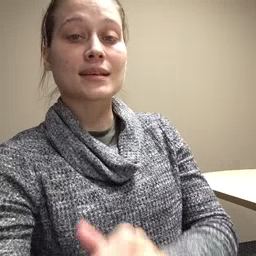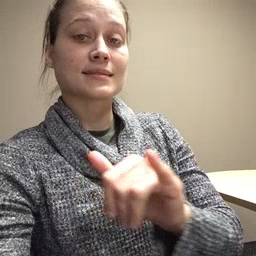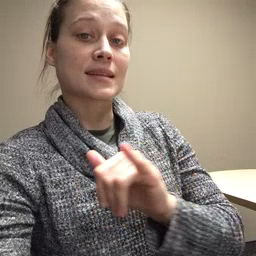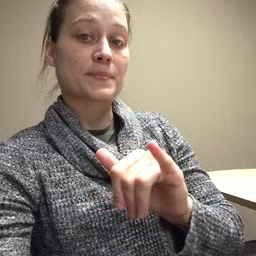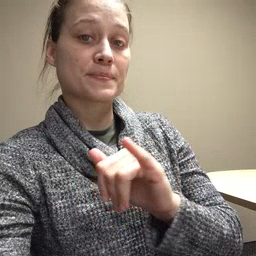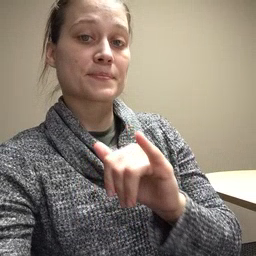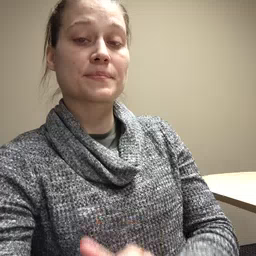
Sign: same